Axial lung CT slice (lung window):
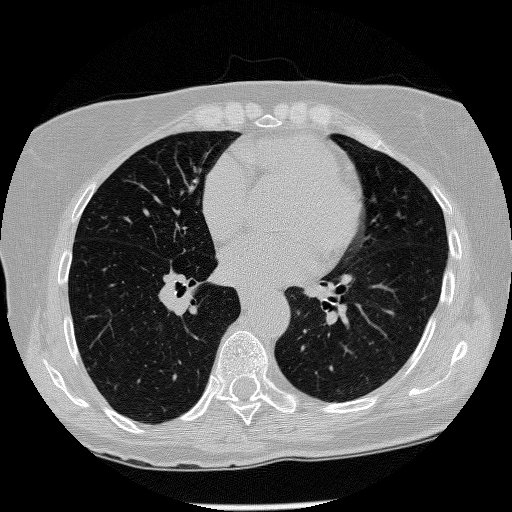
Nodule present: no